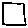
Label: square